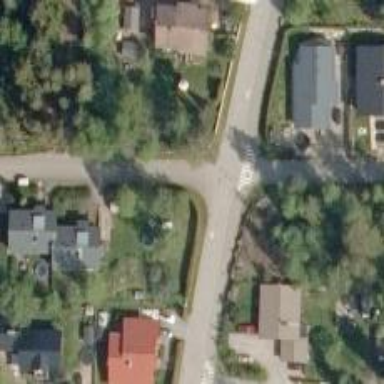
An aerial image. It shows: Uncontrolled road crossing.